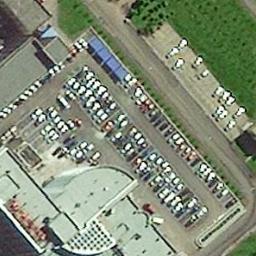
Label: parking_lot